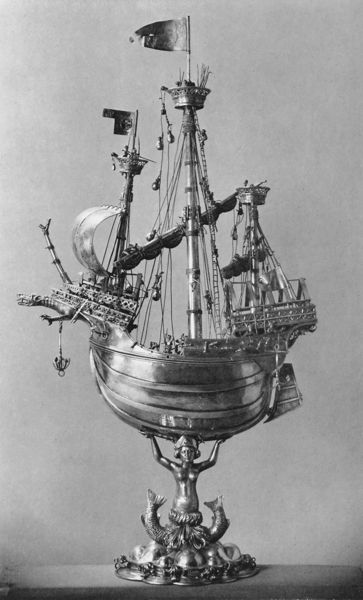
Titel: Schlüsselfelder Nef
Institution: Nürnberg, Germanisches Nationalmuseum
Schlagwörter: mann, meer, frau, silber, gold, boot, ruder, skulptur, schiff, segel, segelboot, modell, fahnen, fahne, flagge, mast, segelschiff, bug, masten, seile, tafel, tischdekoration, wein, korb, metall, deutsch, bronze, gefäß, seil, fisch, atlant, nest, meerjungfrau, kunstkammer, wunderkammer, anker, flotte, dresden, träger, grünes gewölbe, salz, draht, fische, nürnberg, heck, goldschmied, ausguck, kunstgegenstand, mastkorb, goldschmiedearbeit, figurine, neptun, seejungfrau, meeresgöttin, kogge, 1550, meerfungfrau, räucherboot, räucherschiff, tafelzierde3, tafelzierde